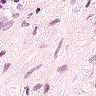
Metastatic tissue present: no